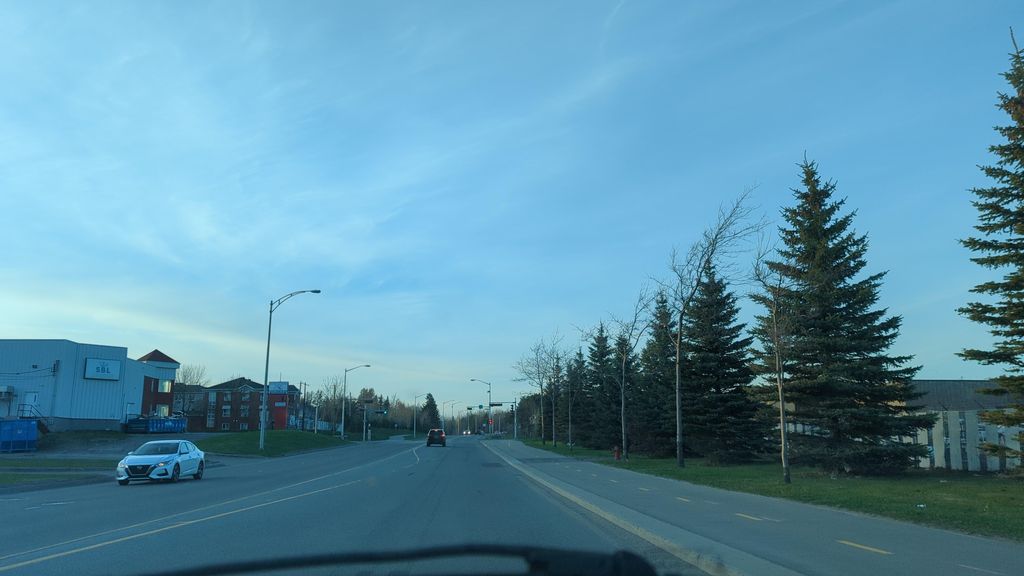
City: quebec_city